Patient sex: F
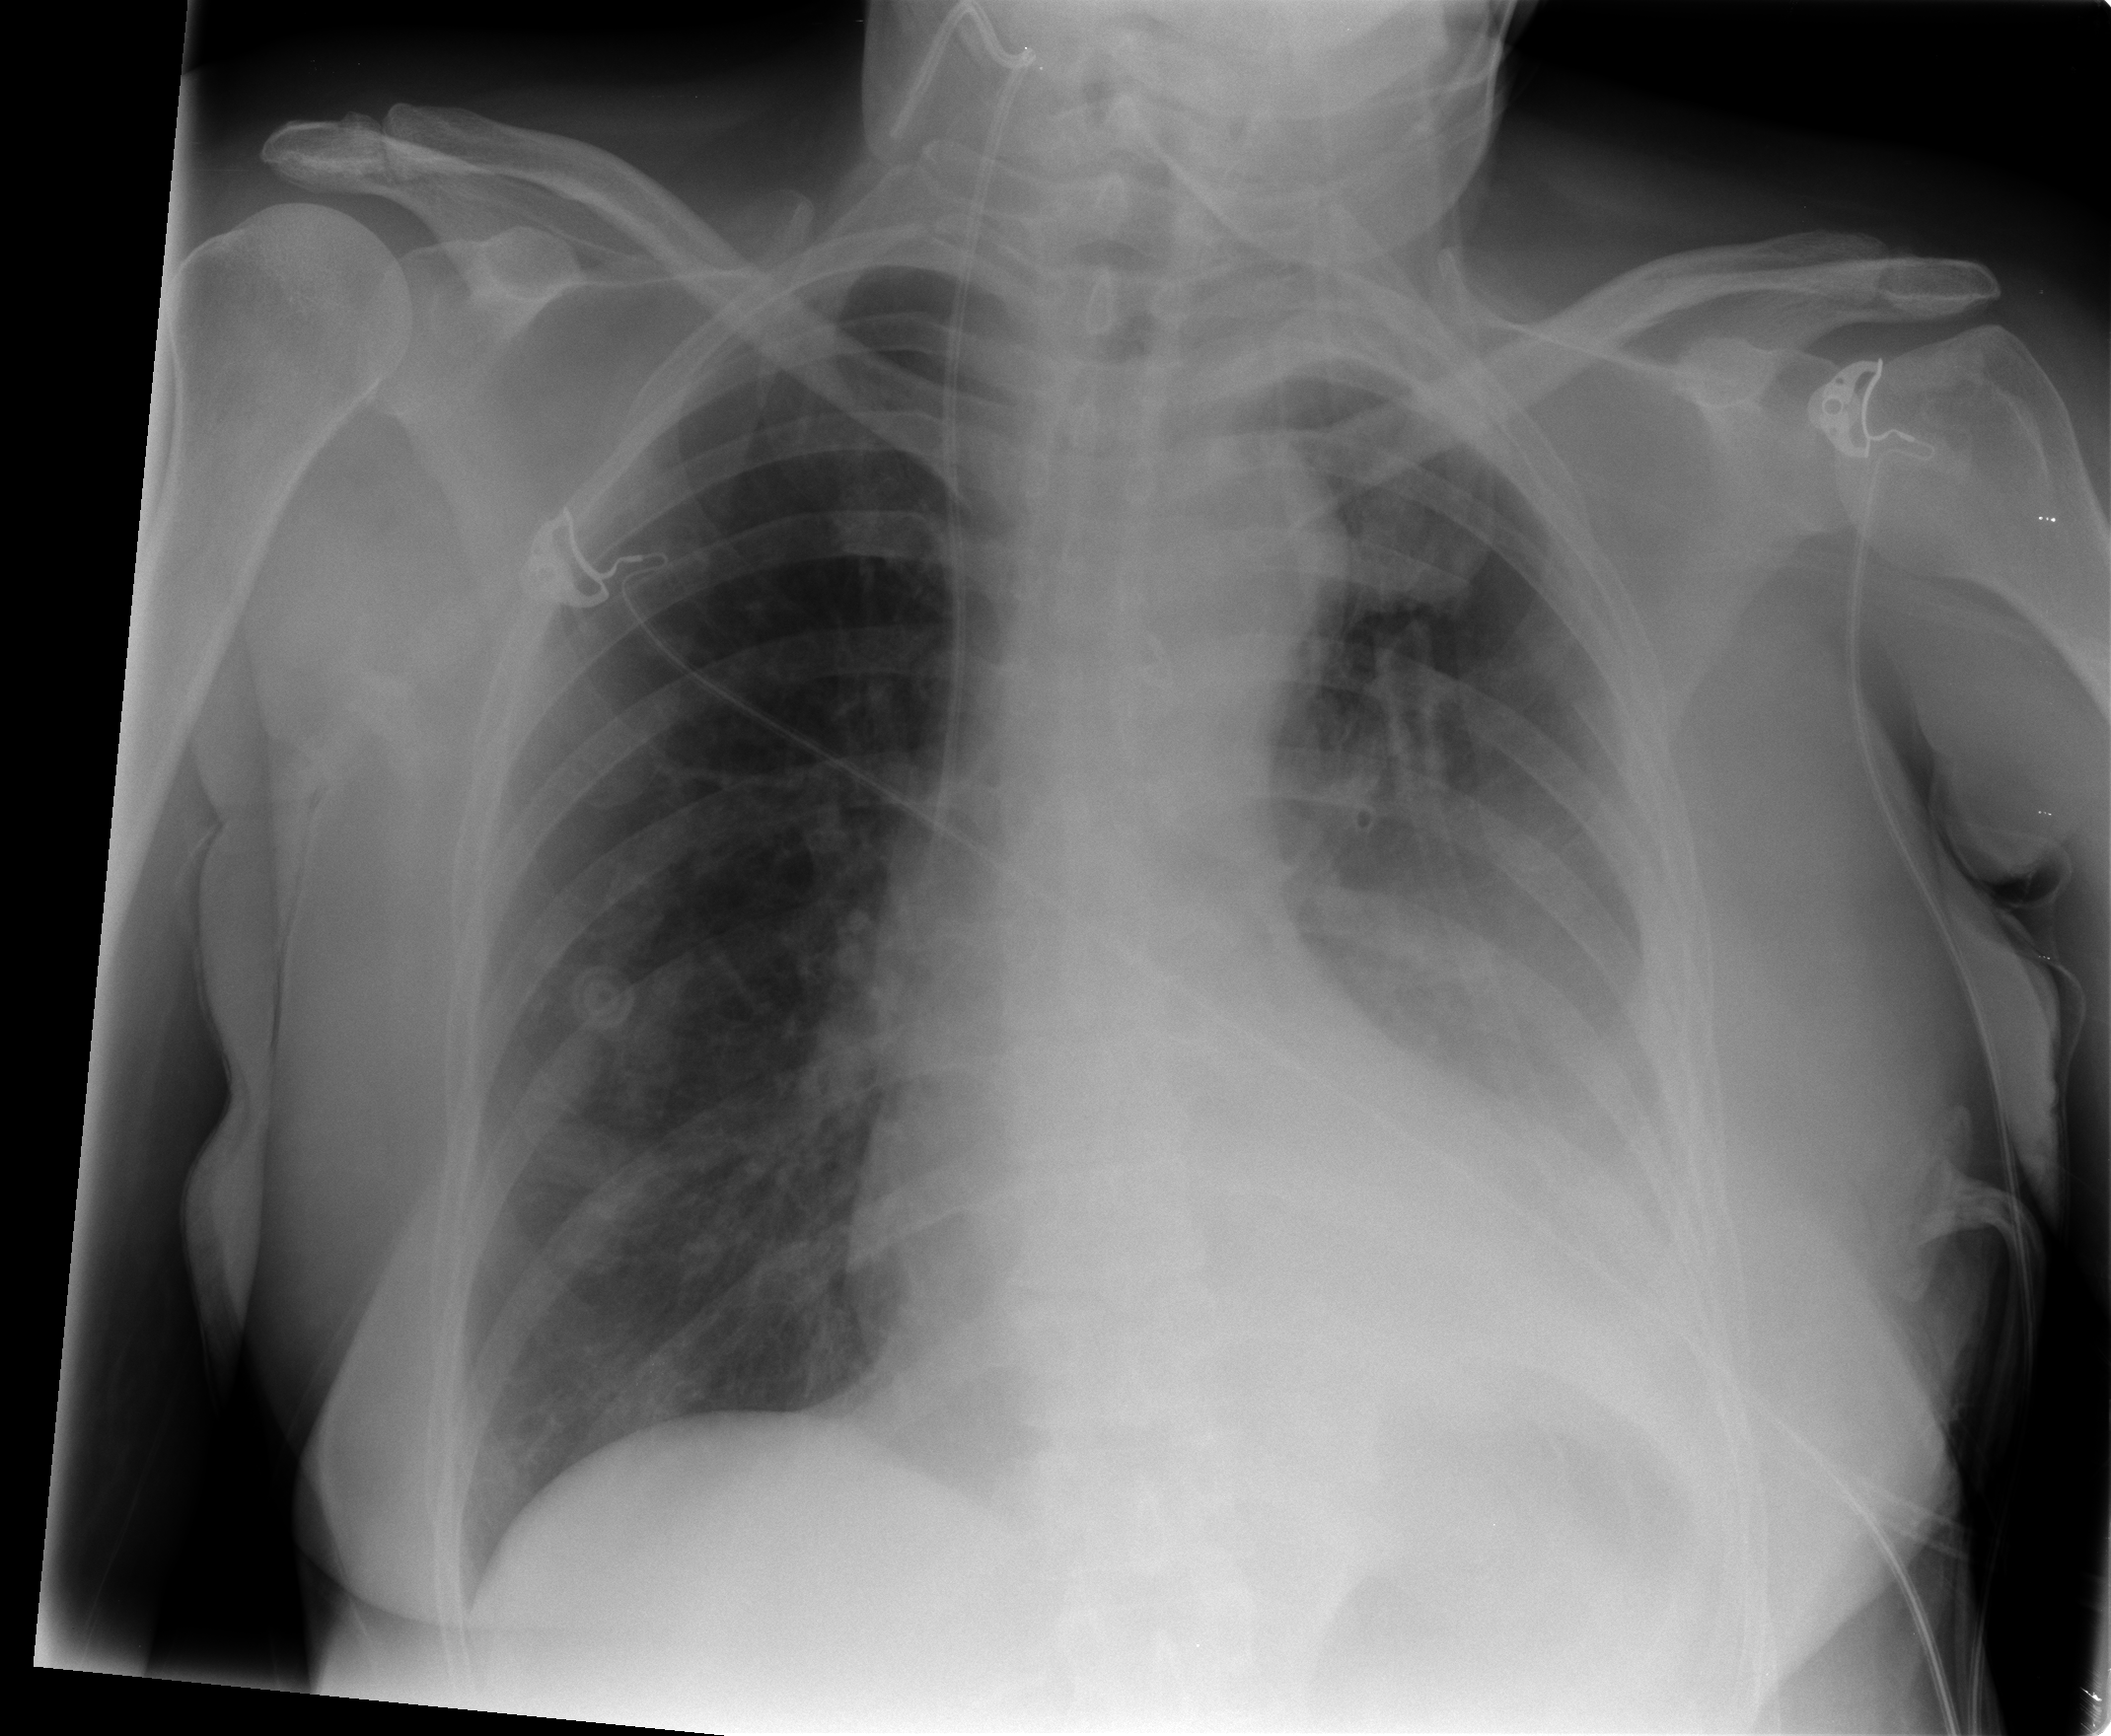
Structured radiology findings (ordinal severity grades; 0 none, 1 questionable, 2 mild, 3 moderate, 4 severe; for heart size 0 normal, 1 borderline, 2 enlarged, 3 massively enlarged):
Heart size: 0
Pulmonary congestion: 0
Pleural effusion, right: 0
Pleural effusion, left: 2
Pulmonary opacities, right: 0
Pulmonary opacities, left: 0
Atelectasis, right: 0
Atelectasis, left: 2